Field crop: maize
Growth stage: 2
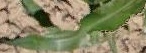
Species: maize